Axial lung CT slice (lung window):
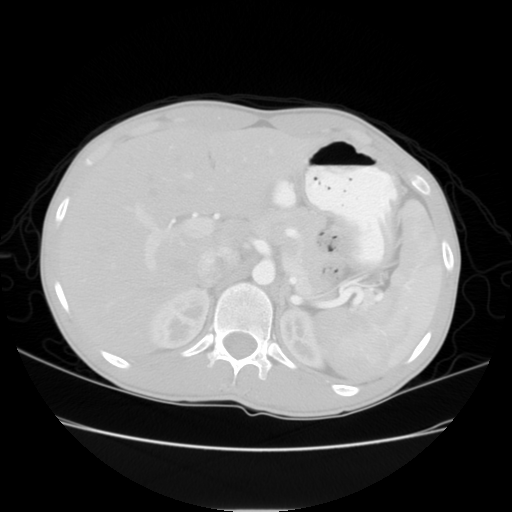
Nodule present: no